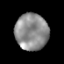
Tissue: prostate
Cell type: Myeloid cells
Senescence score: 0.2606
Nuclear area (px): 1180
Mean DAPI intensity: 141.436